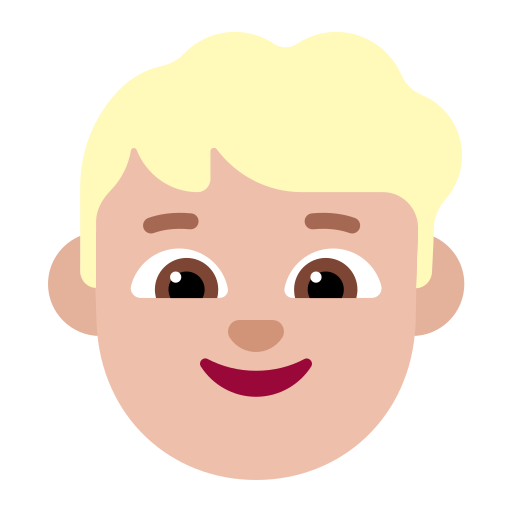
boy flat  light